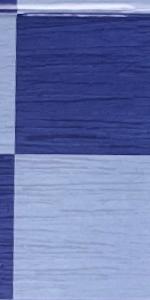
Label: Empty